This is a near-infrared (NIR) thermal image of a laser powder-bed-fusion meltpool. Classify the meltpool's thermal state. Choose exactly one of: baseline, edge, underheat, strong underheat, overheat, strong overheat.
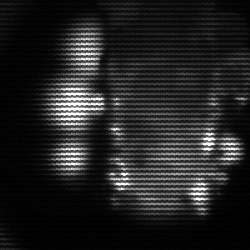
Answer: strong underheat